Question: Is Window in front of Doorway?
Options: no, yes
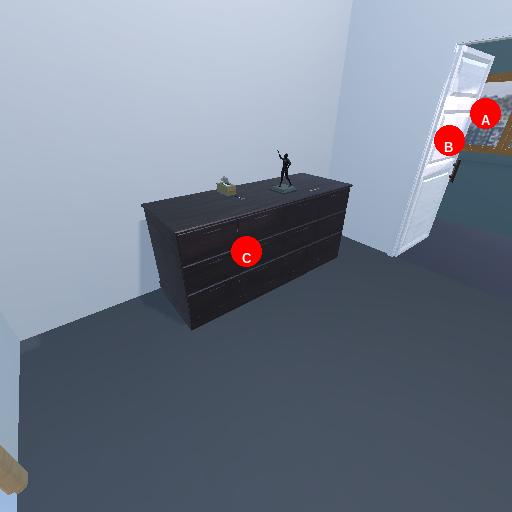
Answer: no